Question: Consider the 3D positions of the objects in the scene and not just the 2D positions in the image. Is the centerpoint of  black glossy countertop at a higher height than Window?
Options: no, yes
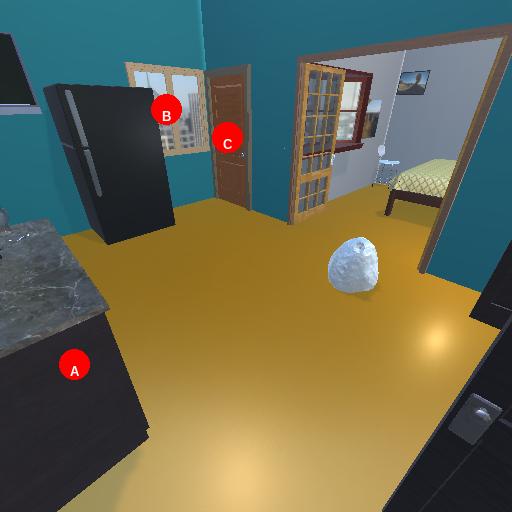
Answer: no